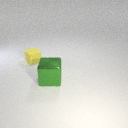
small yellow rubber cube to the left of large green metal cube